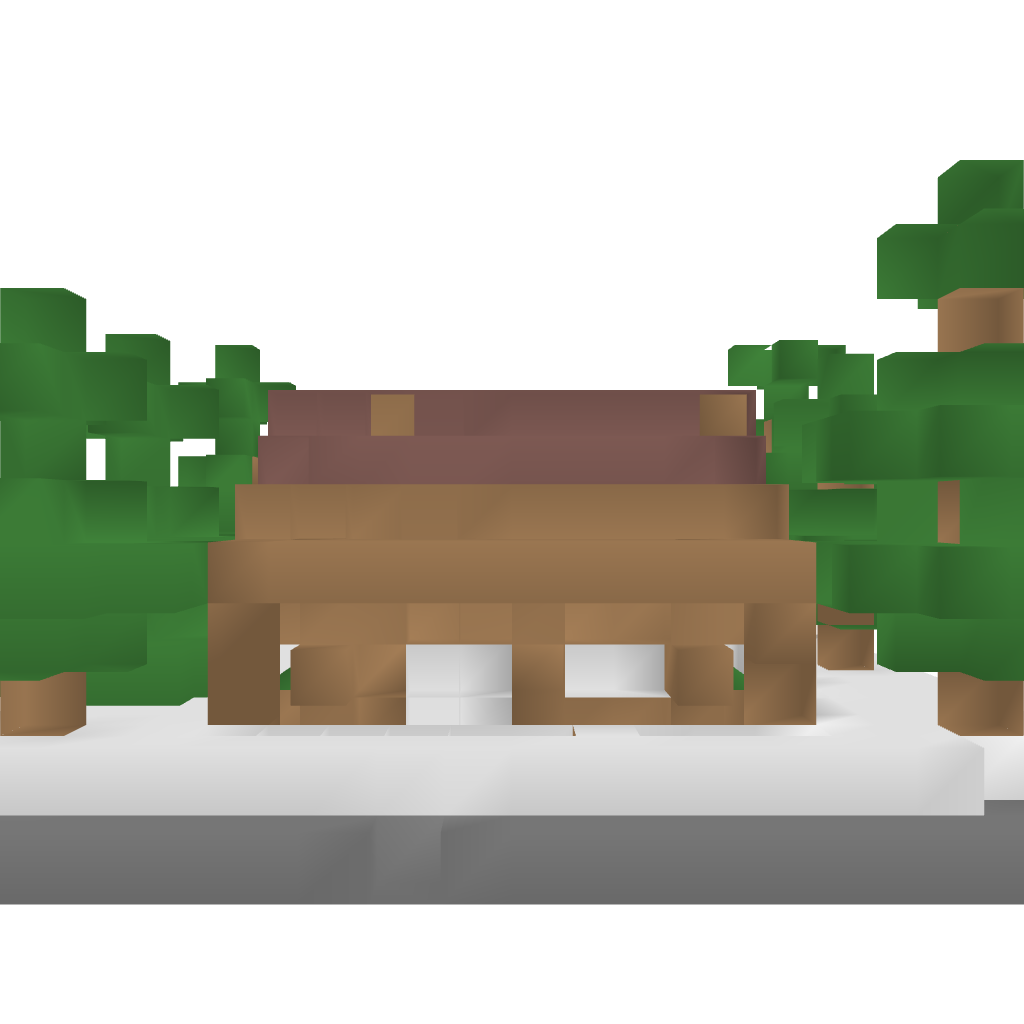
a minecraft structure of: Taiga Hut high quality